Field crop: maize
Growth stage: 1
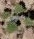
Species: chenopodium